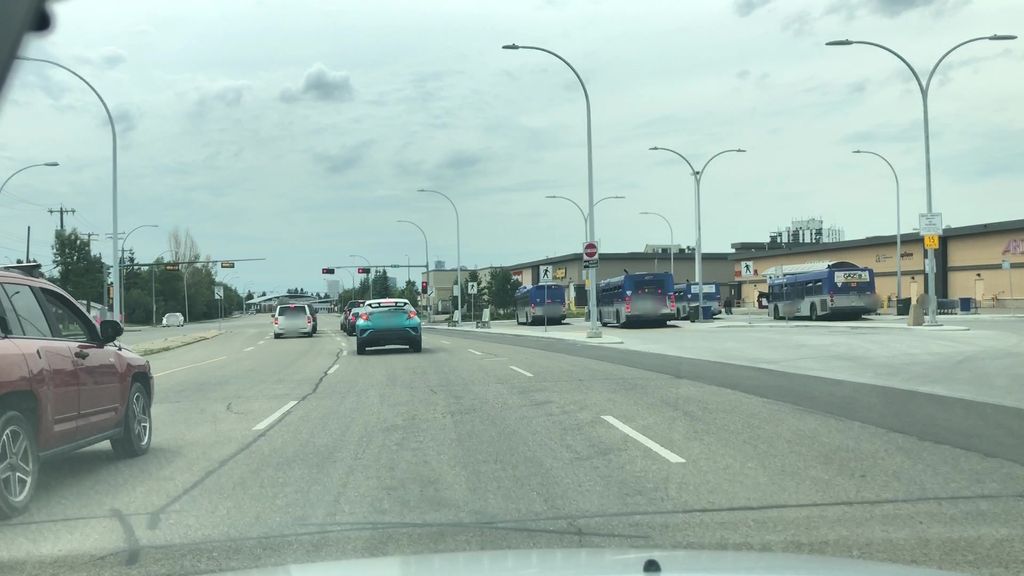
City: edmonton